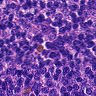
Metastatic tissue present: no